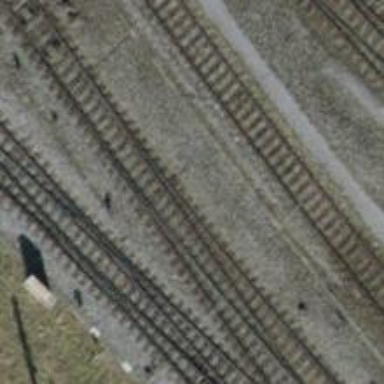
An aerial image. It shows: Railway switch.